Question: Using NetBeans 7.1.2.
When editing pages with NetBeans as per the procedure explained below, the IDE offers only autocompletion for '<jsp:...>' tags:

This is how I have created the NetBeans project and the jsp (though it isn't archetype specific, nor the issue has anything to do with opencms): I have created a maven project with the <URL>
'''
mvn archetype:generate -DarchetypeCatalog=http://bp-cms-commons.sourceforge.net/m2repo
'''
The archetype creates a maven project with packaging.
After that, I have added a jsp under 'src/main/opencms/modules/blahblah/templates'.
And then I have added the 'taglibs.standard' dependency to the project, to try to provide NetBeans with the corresponding tlds.
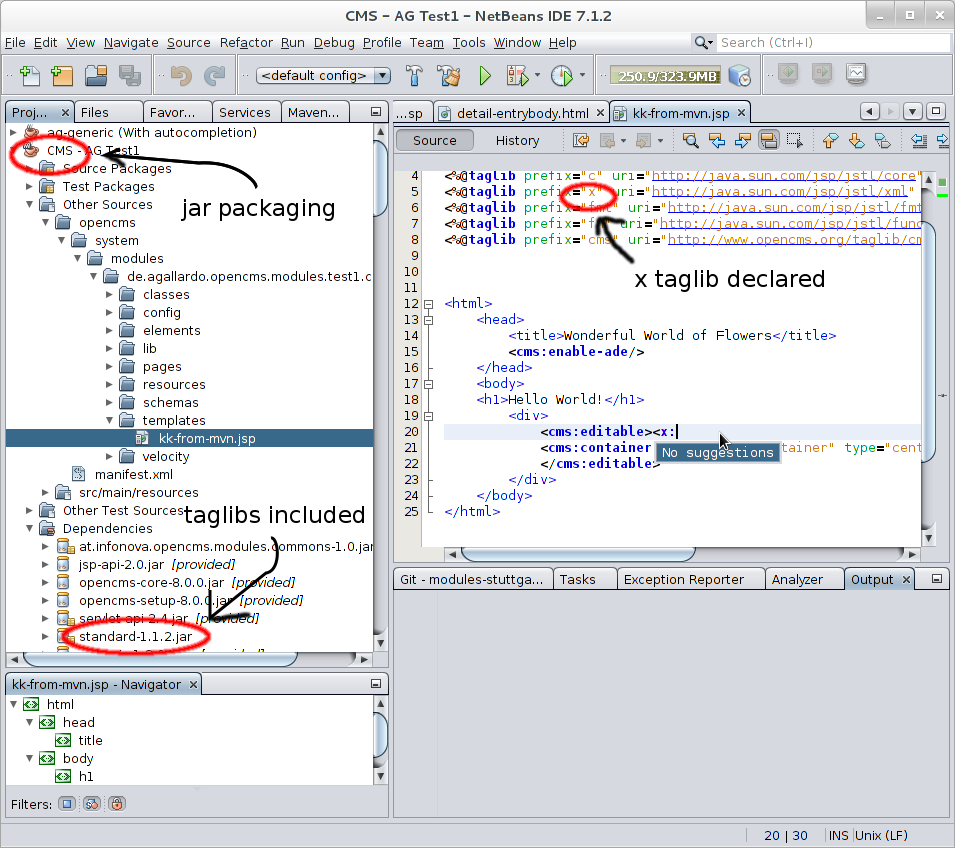
Answer: After several hours trying to get this working, I found <URL> that hinted me into the right direction:
1. Added src/main/webapp directory Edit 1: There is autocompletion only for jstl tags if the files are inside src/main/webapp. Workaround in linux (not sure if windows links will work): Create a symlink: ln -s opencms/ src/main/webapp from the project root folder
2. Change maven project packaging to war (Project properties -> General -> Packaging) (Notice that neither the @taglib directive nor the taglibs.standard dependency are necessary.) If the Web Pages entry does not appear under your project (in the projects view), you may need to restart NetBeans. Now you'll have full autocompletion (only) under src/main/webapp! :-)

Unfortunately, if under version control, NetBeans sees the symlink as a new directory, and all files under it, as new files :-( This is very inconvenient, because to access the IDE integrated version control functionality, you still need to open the original resource.